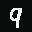
Label: 9